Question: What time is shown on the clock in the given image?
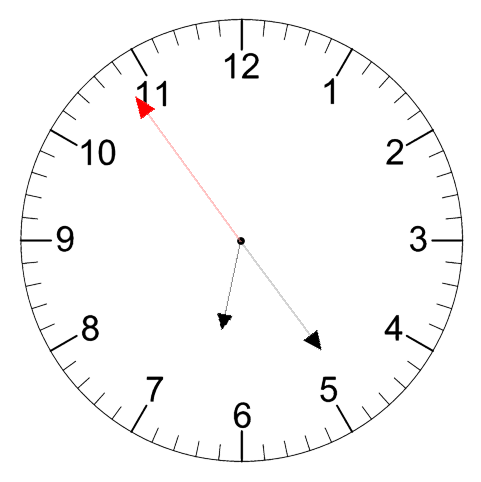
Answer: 06:23:54